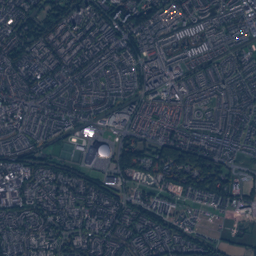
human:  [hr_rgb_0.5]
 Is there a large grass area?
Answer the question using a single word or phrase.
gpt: yes

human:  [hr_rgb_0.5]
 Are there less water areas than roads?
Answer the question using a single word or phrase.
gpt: yes

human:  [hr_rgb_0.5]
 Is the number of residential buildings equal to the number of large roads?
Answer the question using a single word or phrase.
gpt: no

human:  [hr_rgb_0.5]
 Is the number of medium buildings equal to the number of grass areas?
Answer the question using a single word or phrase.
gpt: no

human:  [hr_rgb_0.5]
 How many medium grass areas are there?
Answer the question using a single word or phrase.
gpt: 113

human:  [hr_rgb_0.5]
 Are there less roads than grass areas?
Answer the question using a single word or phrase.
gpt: no

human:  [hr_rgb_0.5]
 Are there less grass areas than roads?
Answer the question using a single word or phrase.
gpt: yes

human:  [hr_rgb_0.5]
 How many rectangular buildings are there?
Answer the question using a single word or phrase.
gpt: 11706

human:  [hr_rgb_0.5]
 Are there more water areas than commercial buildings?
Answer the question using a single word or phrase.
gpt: no

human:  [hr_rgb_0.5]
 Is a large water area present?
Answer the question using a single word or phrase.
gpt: yes

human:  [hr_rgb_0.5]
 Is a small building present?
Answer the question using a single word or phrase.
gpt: yes

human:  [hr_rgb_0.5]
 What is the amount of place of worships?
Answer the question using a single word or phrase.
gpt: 3

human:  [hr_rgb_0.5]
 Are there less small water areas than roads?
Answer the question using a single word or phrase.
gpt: yes

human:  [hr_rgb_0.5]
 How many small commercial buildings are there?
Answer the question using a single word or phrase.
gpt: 157

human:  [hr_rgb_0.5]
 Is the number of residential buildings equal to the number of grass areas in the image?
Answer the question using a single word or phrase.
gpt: no

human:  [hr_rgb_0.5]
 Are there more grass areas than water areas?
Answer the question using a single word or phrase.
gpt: yes

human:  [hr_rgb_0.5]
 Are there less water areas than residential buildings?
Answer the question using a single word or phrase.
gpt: yes

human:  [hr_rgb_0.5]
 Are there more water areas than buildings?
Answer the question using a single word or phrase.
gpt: no

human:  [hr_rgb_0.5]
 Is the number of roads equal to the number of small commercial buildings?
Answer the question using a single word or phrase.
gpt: no

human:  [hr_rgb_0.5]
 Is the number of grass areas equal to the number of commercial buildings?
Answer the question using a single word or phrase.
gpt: no

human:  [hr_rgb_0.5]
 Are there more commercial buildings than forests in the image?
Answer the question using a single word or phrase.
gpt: no

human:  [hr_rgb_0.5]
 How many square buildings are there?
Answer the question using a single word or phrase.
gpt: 0

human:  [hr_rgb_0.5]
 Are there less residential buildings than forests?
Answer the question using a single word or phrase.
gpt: no

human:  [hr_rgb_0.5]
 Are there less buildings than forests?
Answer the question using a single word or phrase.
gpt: no

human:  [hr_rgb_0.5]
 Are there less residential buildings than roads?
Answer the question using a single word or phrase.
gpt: no

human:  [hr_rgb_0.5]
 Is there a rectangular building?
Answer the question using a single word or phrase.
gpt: yes

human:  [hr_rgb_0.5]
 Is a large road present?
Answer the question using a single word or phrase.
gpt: no

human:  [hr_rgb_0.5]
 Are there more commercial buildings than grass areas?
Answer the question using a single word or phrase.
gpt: no

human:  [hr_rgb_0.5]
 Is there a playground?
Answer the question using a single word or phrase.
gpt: yes

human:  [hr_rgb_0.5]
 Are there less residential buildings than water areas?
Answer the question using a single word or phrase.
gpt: no

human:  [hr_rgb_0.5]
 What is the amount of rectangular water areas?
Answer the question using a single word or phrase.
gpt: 20

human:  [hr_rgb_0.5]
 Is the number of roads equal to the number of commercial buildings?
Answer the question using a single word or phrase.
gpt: no

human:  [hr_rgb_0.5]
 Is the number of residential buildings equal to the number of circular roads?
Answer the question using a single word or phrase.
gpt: no

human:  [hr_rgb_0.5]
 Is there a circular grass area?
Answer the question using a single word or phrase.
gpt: yes

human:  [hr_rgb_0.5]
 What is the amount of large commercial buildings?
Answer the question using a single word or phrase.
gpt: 7

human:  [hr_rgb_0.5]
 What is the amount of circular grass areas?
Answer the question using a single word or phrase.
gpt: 3